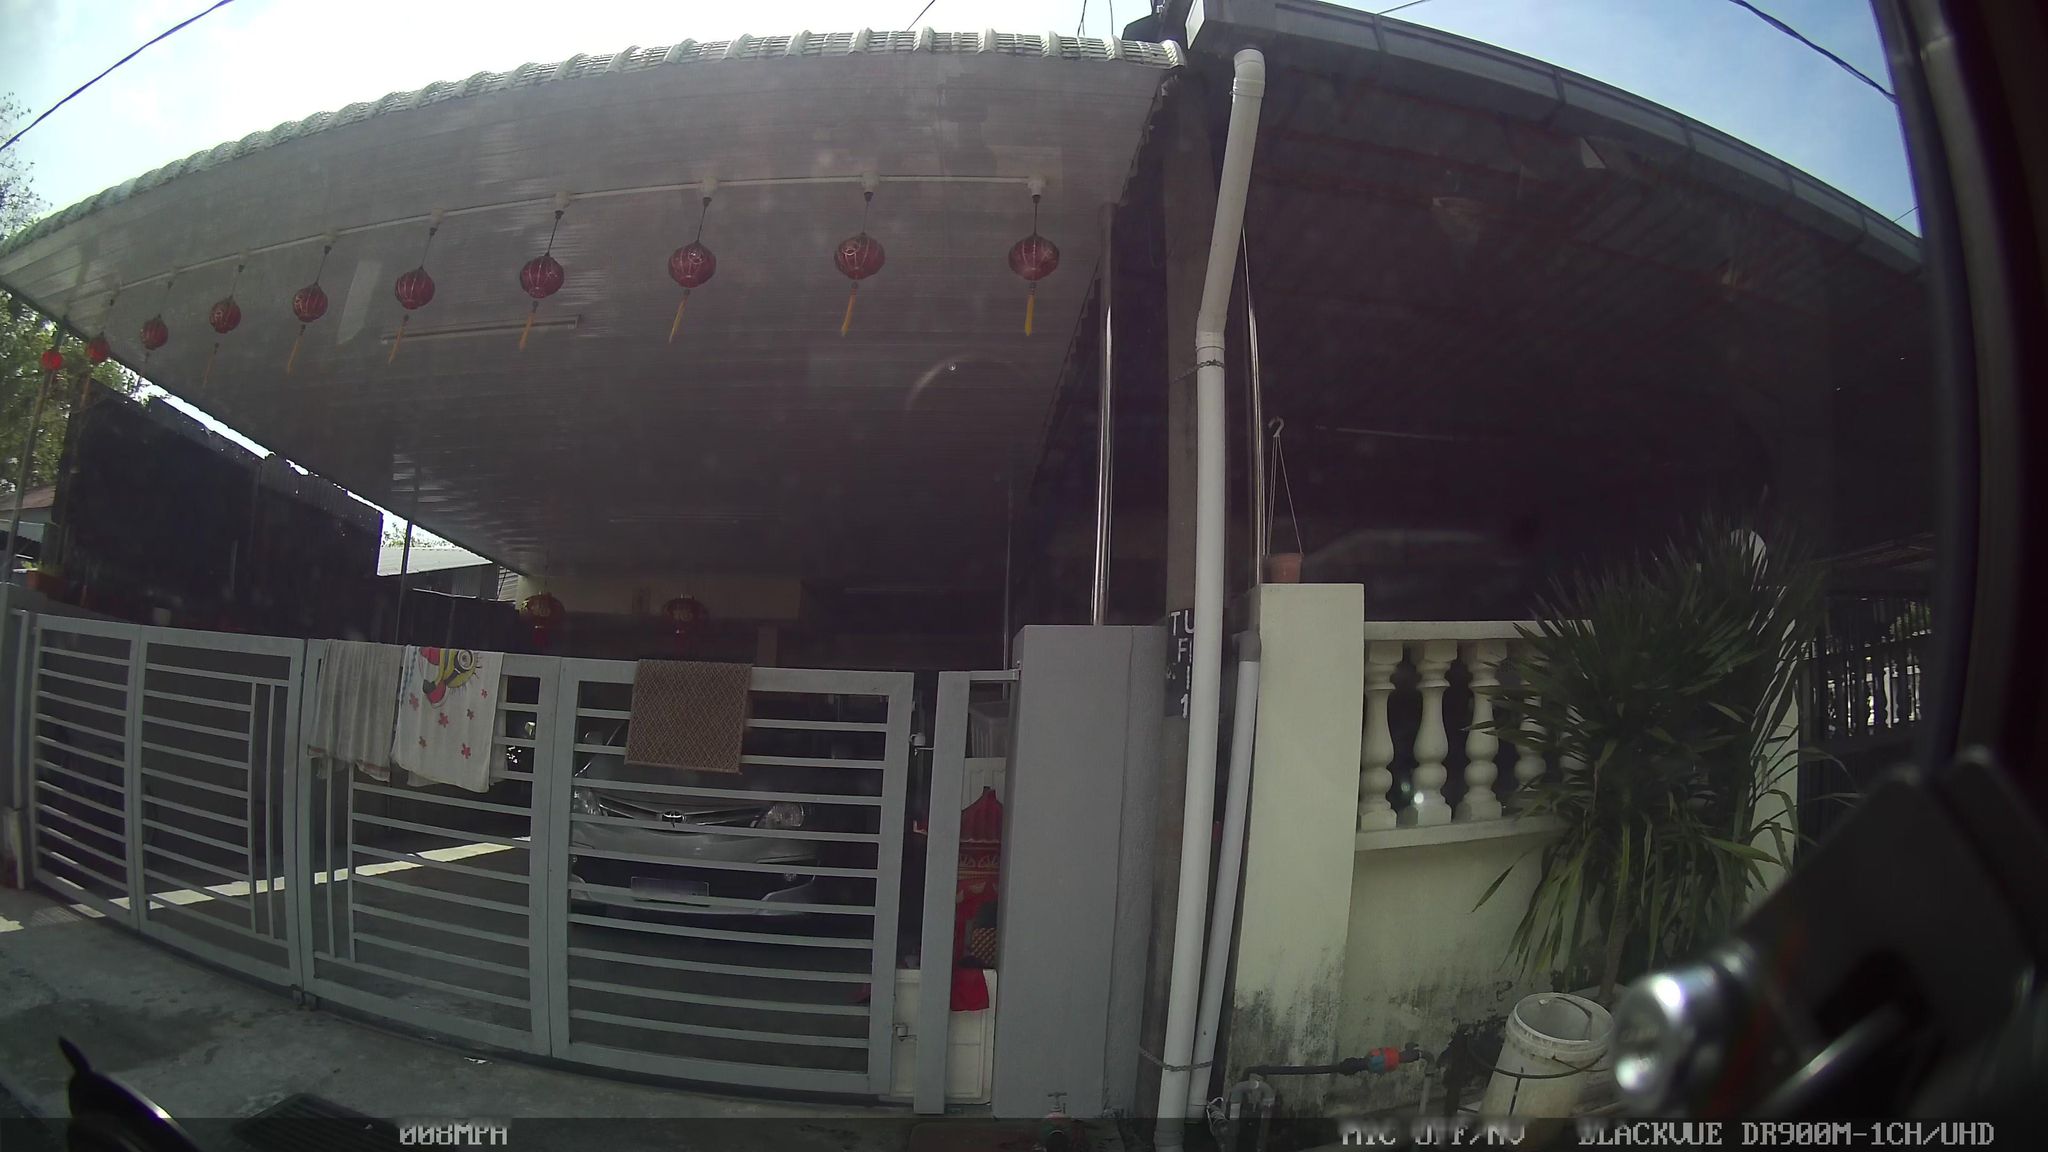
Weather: clear
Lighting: day
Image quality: good
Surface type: driving surface
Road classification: residential
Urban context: urban centre
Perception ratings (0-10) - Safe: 0.88, Lively: 0.37, Beautiful: 1.72, Boring: 6.4, Depressing: 8.08, Wealthy: 6.39